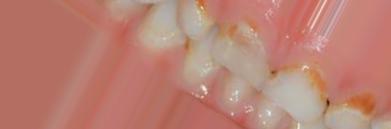
Condition: Caries